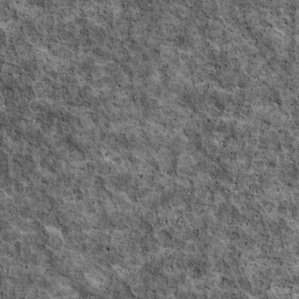
Label: non_frost